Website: apple
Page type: address-validator
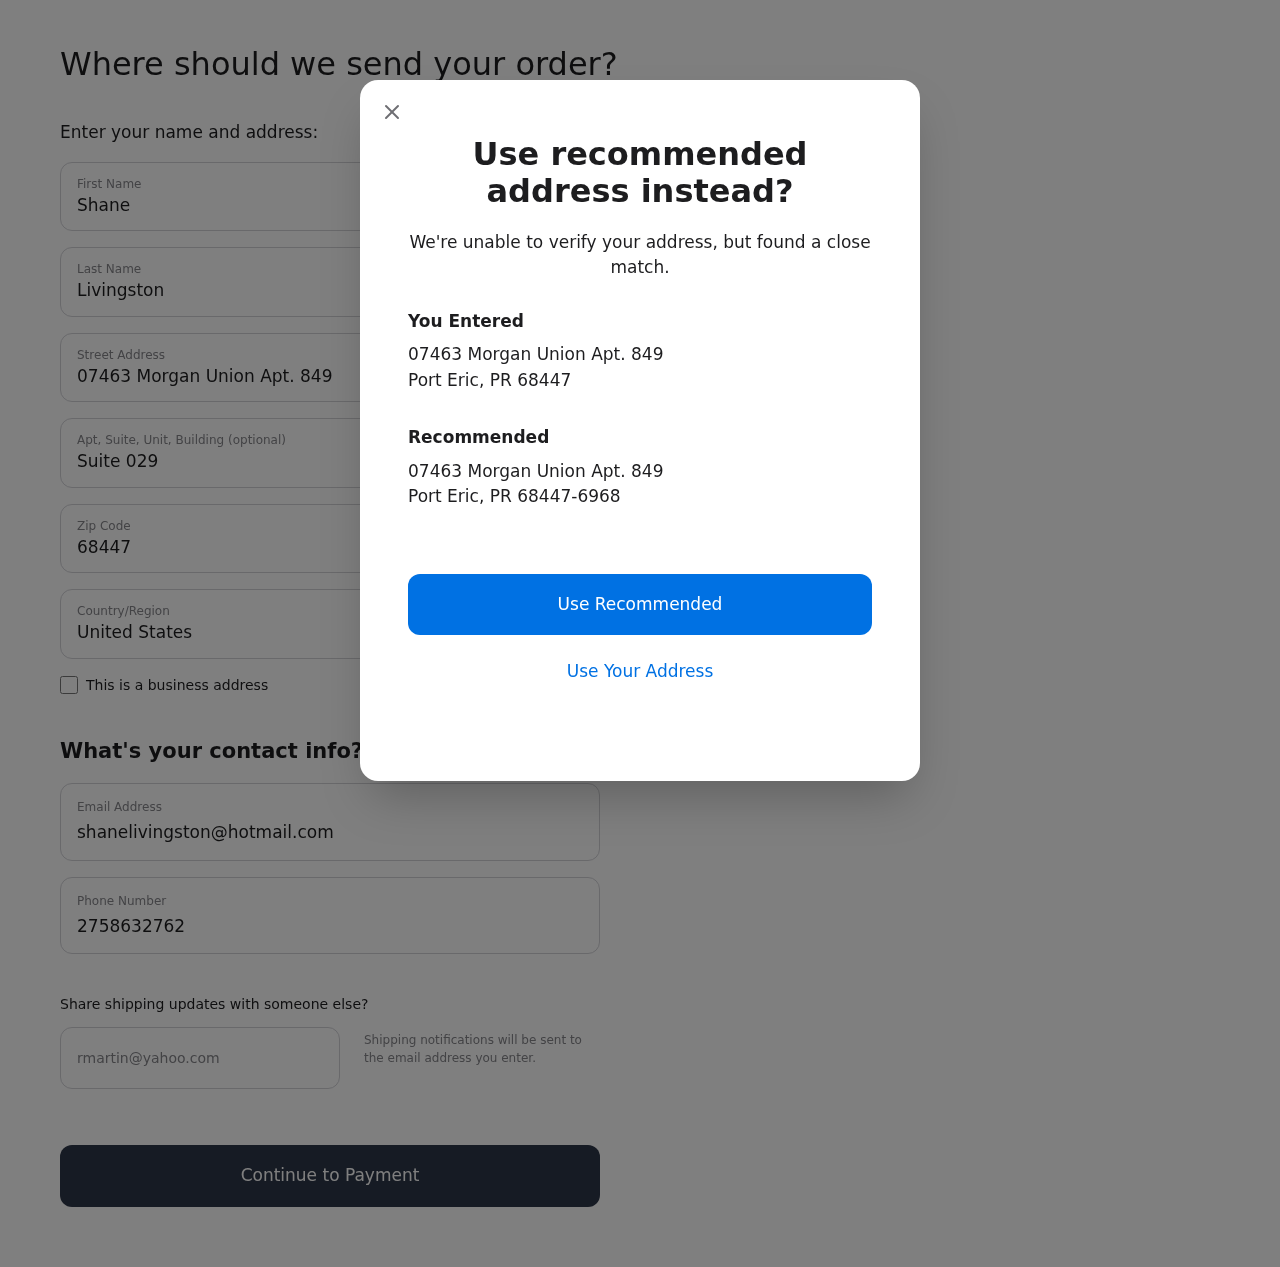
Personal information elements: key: PII_CITY
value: Port Eric
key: PII_COUNTRY
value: United States
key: PII_EMAIL
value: shanelivingston@hotmail.com
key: PII_FIRSTNAME
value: Shane
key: PII_GIFT_EMAIL
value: rmartin@yahoo.com
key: PII_LASTNAME
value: Livingston
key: PII_PHONE
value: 2758632762
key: PII_POSTCODE
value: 68447
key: PII_POSTCODE_FULL
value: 68447-6968
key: PII_STATE_ABBR
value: PR
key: PII_STREET
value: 07463 Morgan Union Apt. 849
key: PII_STREET2
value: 07463 Morgan Union Apt. 849
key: PII_STREET2
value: Suite 029
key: PII_CITY2
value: Port Eric
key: PII_STATE_ABBR2
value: PR